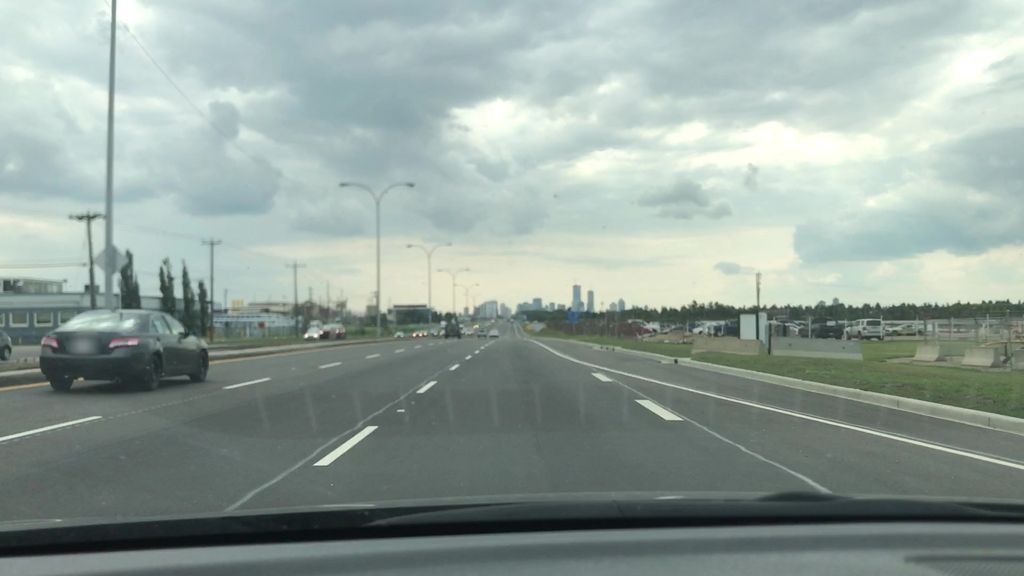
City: edmonton